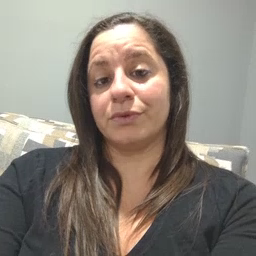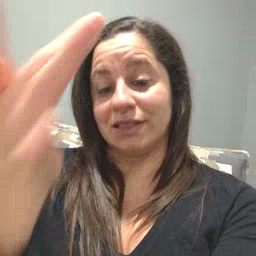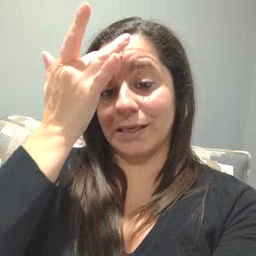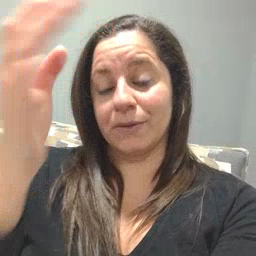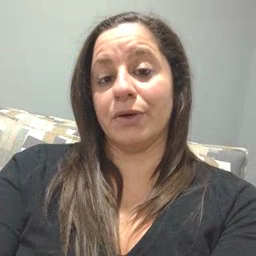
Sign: sick